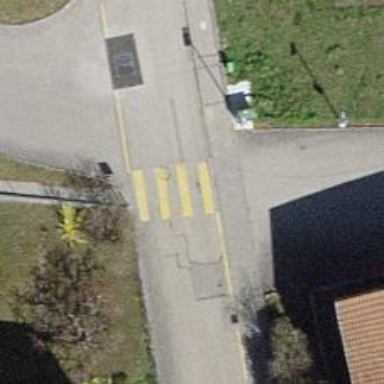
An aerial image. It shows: Uncontrolled zebra crossing with notable zebra markings.